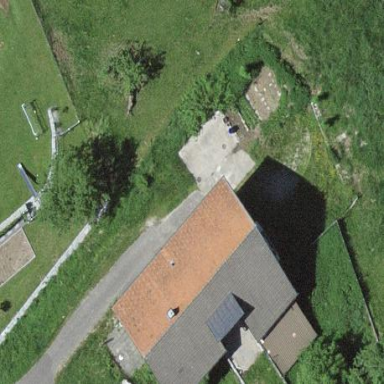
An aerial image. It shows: Farm building.